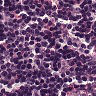
Metastatic tissue present: no